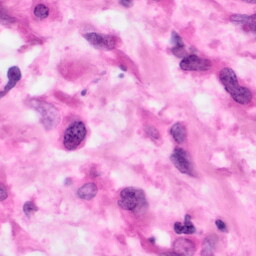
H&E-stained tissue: Pancreatic